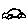
Label: car